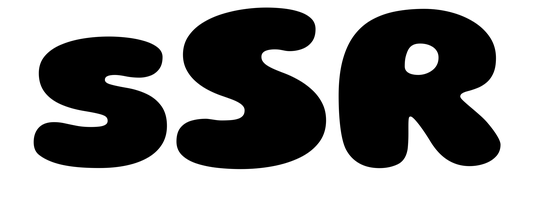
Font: Gluten_ExtraBold